Field crop: maize
Growth stage: 2
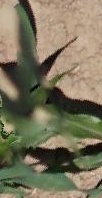
Species: maize